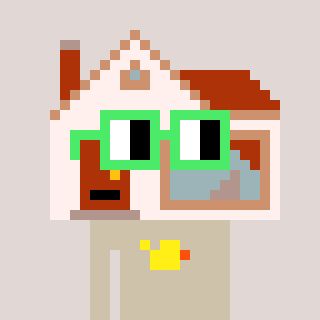
a pixel art character with square light green glasses, a house-shaped head and a bege-colored body on a warm background